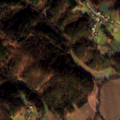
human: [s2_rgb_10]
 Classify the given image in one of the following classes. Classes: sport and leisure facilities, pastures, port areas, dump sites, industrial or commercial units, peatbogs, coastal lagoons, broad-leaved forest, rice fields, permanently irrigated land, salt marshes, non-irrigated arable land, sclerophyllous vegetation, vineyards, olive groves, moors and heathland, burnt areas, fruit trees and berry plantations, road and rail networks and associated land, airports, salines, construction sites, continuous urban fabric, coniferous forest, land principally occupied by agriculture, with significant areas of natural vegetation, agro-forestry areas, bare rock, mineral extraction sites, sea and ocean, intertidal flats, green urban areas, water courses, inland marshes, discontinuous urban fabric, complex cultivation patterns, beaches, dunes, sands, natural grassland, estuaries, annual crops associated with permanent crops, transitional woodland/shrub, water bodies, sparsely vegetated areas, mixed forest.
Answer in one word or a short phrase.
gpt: non-irrigated arable land, pastures, land principally occupied by agriculture, with significant areas of natural vegetation, broad-leaved forest